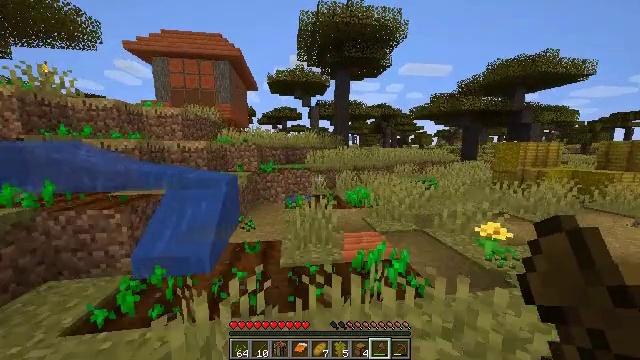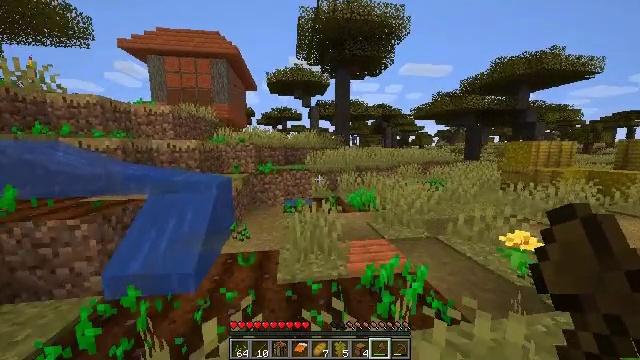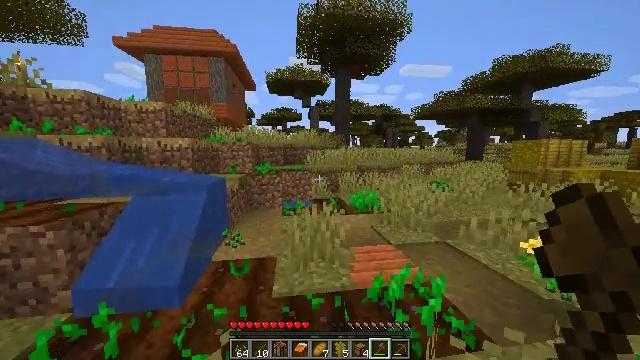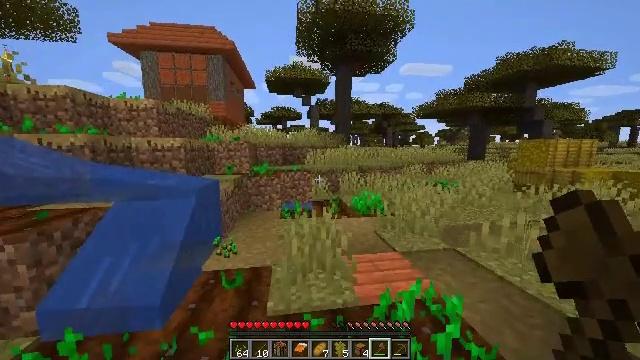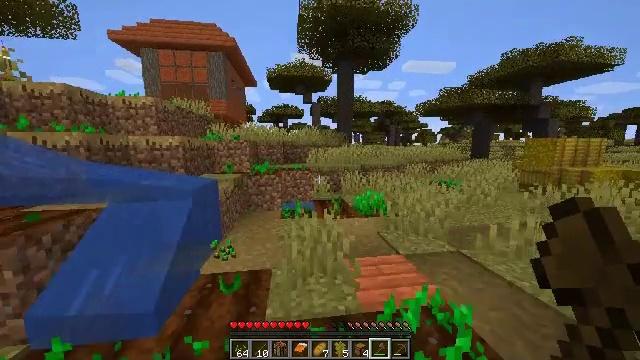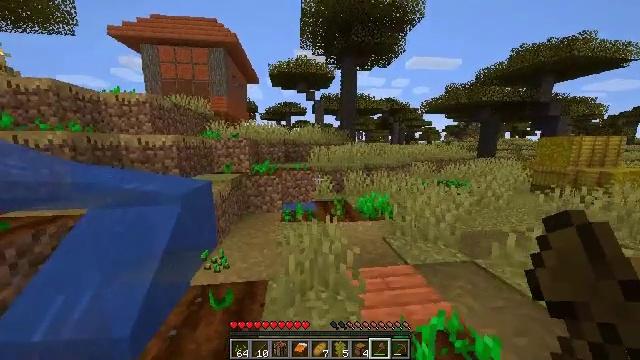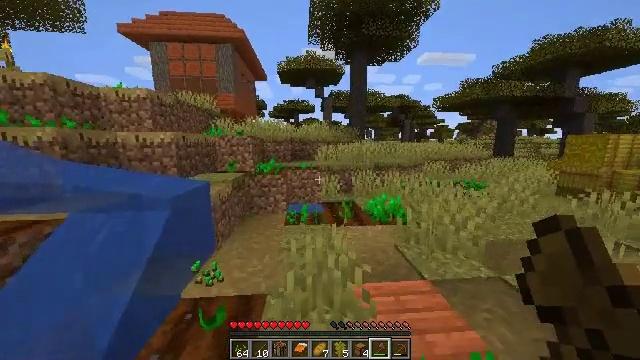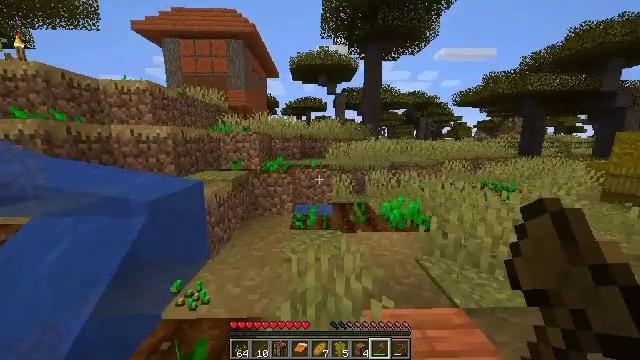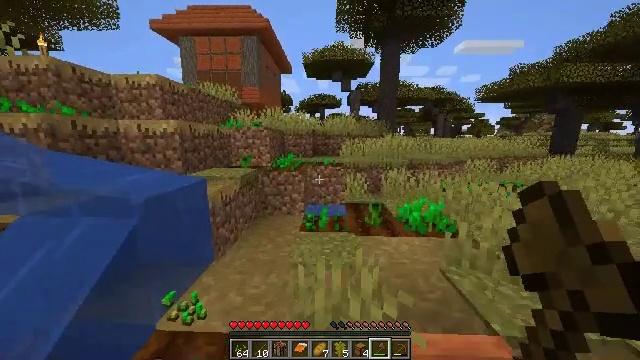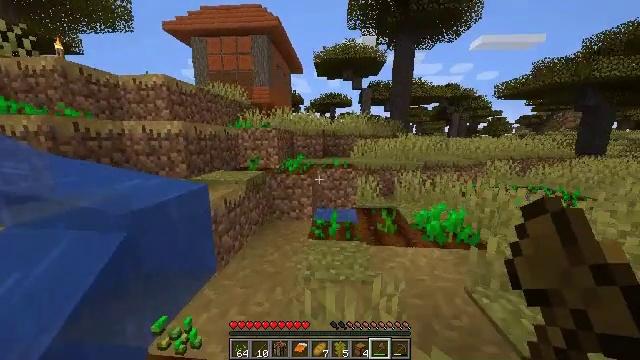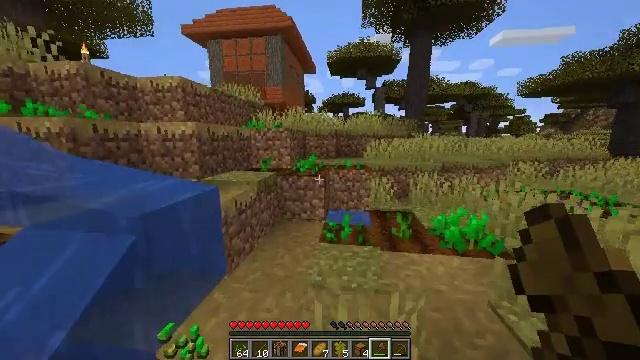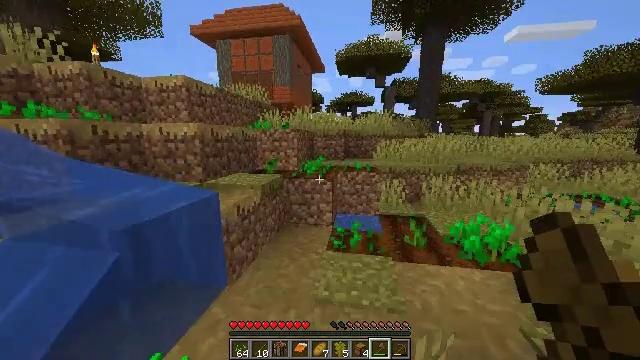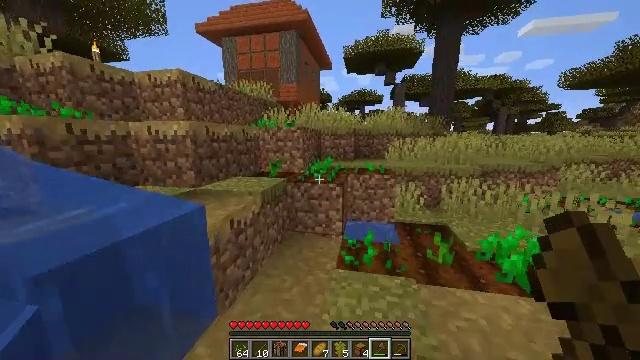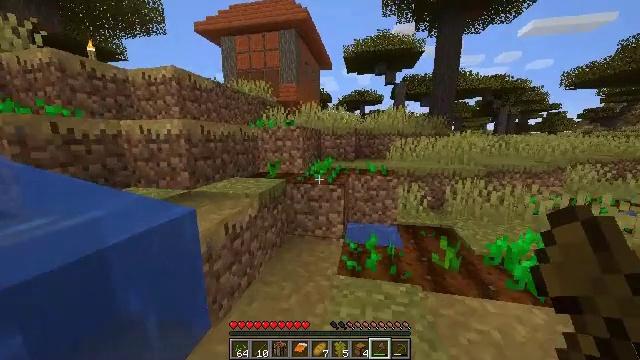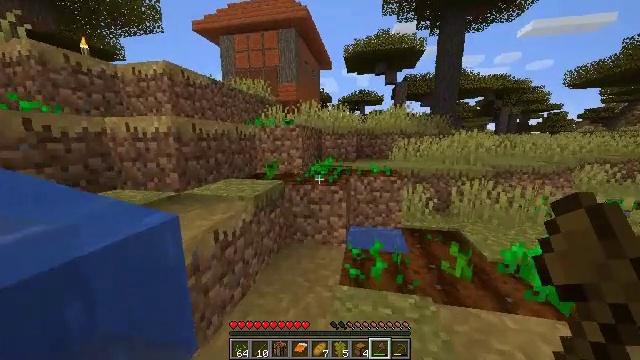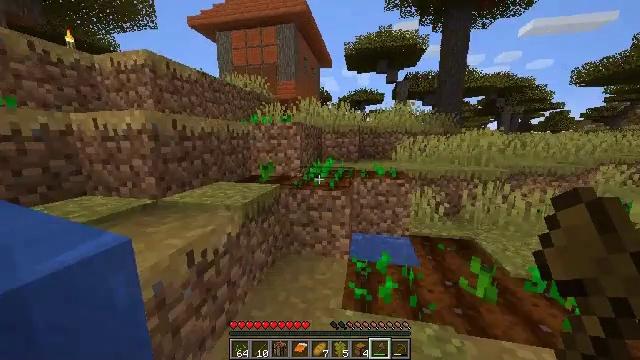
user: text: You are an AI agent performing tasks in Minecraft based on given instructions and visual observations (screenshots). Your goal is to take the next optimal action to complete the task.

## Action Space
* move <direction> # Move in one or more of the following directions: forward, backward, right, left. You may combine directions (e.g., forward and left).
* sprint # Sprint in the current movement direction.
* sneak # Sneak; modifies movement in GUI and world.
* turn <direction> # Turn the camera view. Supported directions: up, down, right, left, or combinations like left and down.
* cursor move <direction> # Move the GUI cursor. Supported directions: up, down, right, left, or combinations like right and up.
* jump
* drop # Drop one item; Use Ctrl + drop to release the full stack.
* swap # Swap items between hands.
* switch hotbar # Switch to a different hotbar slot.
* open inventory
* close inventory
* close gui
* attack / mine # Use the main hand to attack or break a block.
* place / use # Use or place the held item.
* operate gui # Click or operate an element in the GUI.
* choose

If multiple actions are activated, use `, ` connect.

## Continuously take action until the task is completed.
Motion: motion action
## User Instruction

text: Reclaim the chest into your inventory.
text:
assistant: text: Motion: move forward
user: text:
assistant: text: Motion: move forward
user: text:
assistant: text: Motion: move forward
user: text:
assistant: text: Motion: move forward
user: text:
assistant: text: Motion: move forward
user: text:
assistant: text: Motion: move forward, turn left
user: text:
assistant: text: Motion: move forward, turn left
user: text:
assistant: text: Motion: move forward, turn left
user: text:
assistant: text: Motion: move forward, turn left
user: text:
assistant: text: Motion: move forward, turn left
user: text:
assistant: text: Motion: move forward, turn left
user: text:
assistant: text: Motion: move forward, turn left
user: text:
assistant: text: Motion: move forward
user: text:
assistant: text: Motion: move forward
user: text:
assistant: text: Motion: move forward
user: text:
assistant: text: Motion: move forward
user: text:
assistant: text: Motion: move forward
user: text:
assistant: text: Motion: move forward, jump
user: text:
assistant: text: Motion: move forward, jump
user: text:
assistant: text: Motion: move forward, jump
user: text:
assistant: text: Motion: move forward, turn right, jump
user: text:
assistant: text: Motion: move forward
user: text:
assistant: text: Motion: move forward
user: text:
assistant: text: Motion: move forward
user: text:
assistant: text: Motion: move forward, turn left
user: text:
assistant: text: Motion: move forward, turn left
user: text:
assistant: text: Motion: move forward, turn left, jump
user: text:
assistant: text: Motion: move forward, turn left, jump
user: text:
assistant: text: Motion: move forward, turn left, jump
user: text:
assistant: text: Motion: move forward, turn left, jump